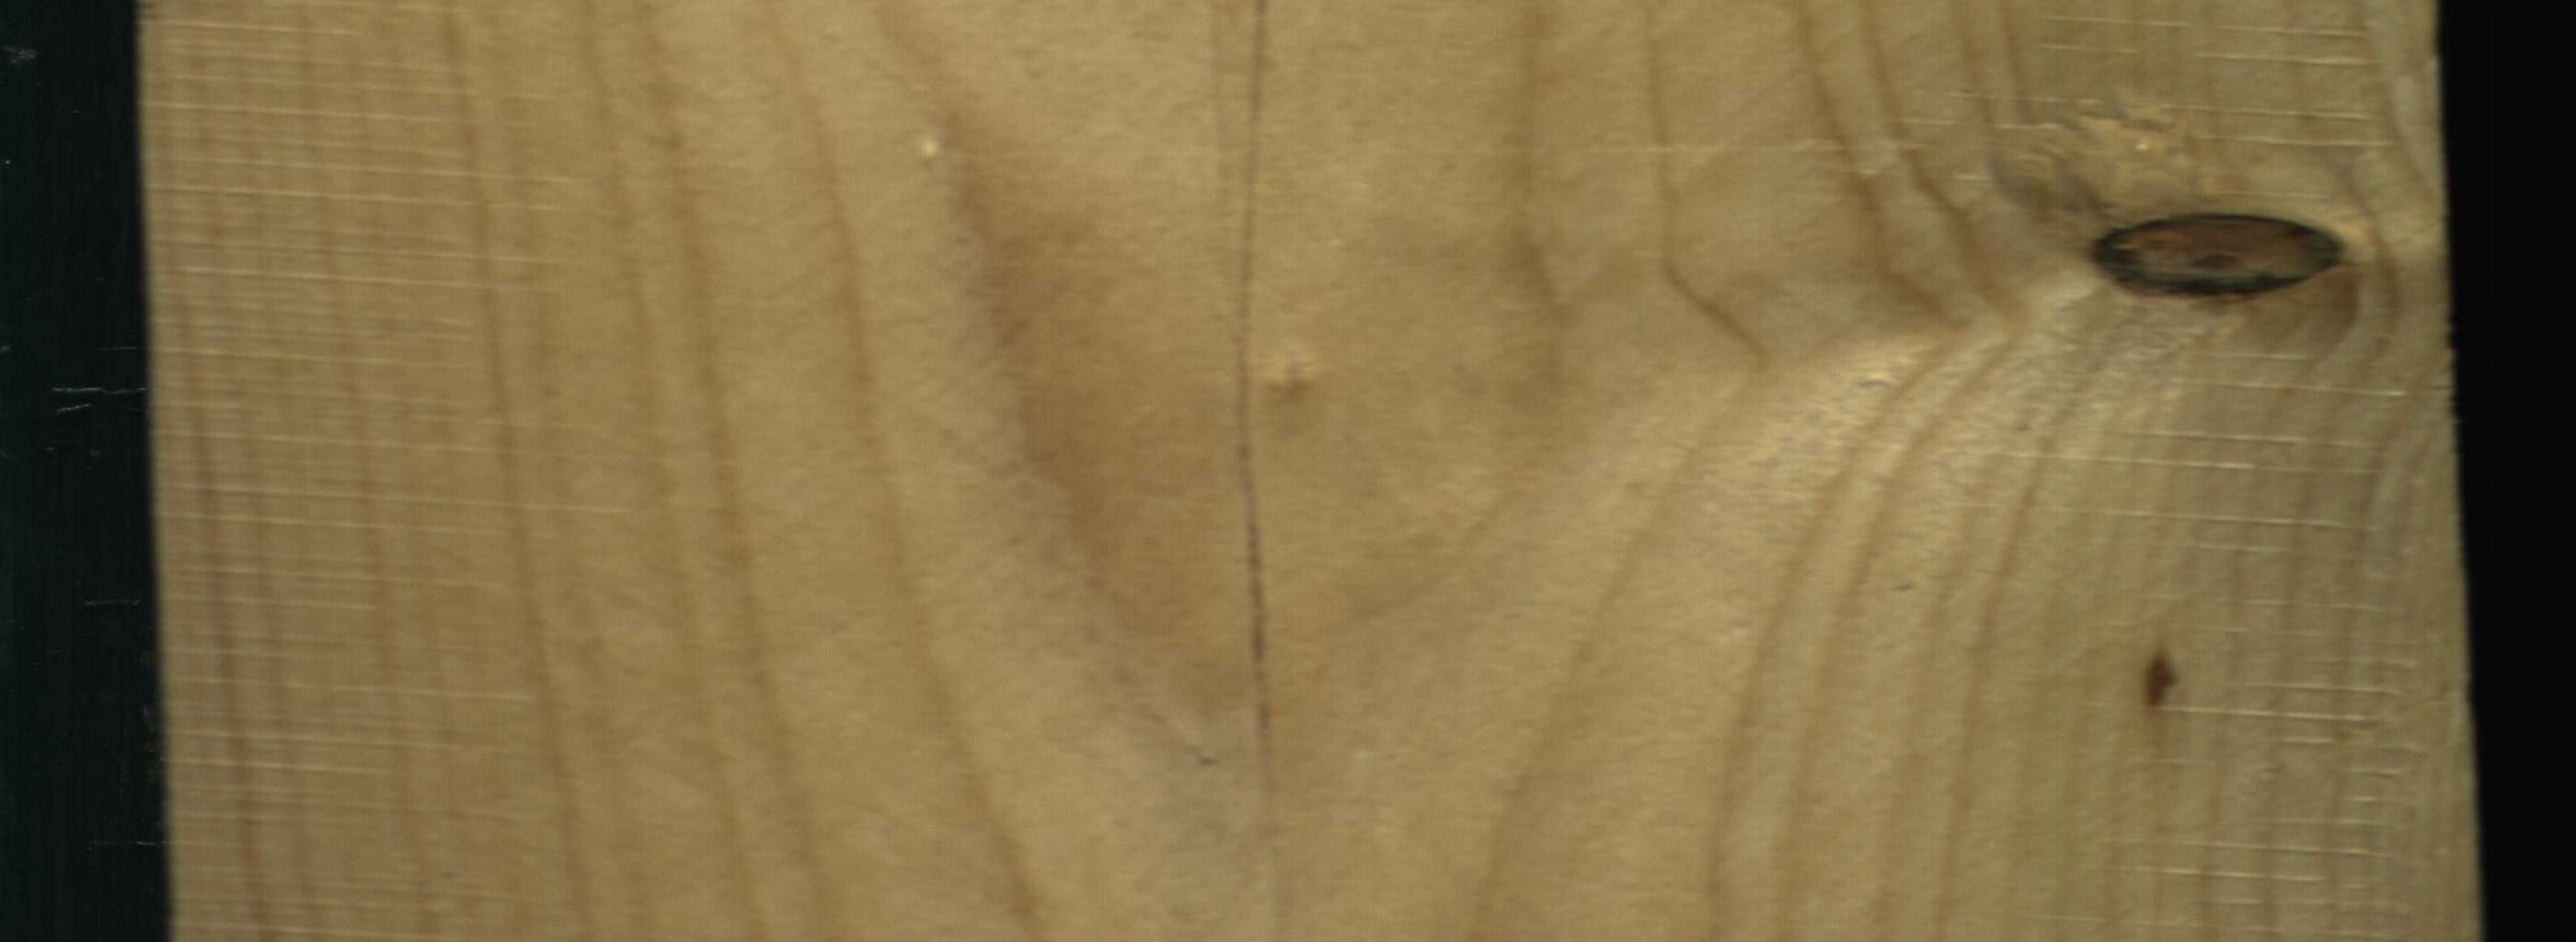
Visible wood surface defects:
resin
Crack
Dead_Knot